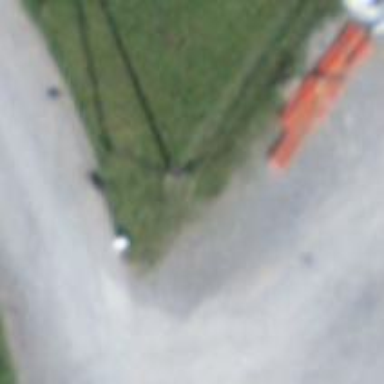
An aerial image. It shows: Power pole.